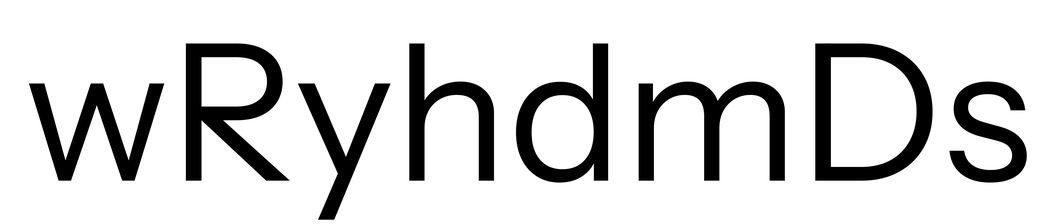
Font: InstrumentSans_Regular